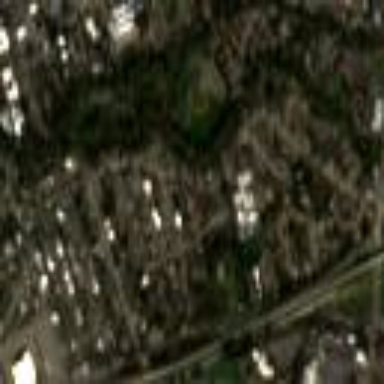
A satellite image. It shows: Residential area.